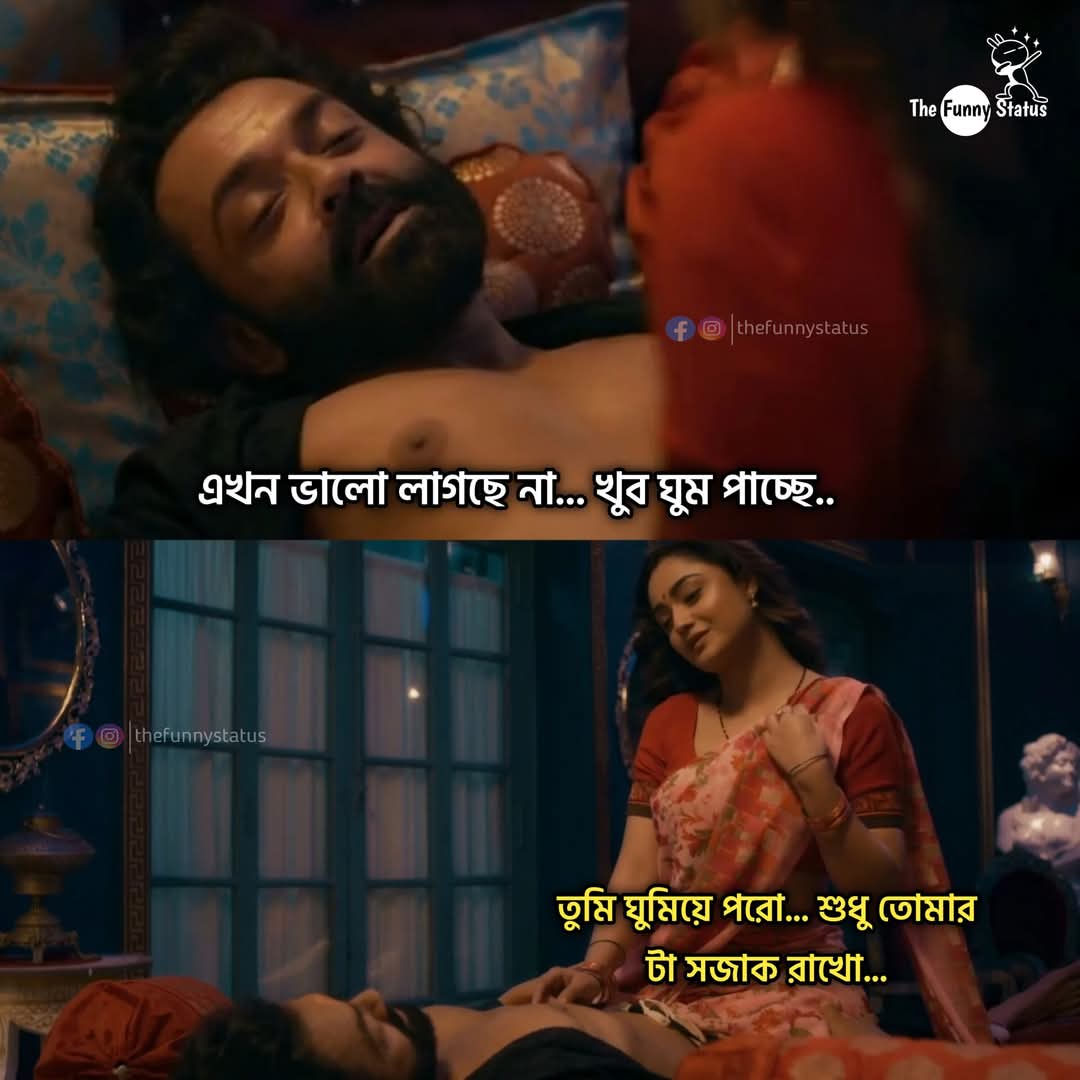
Text: এখন ভালো লাগছে না... খুব ঘুম পাচ্ছে..
তুমি ঘুমিয়ে পরো... শুধু তোমার টা সজাক রাখো...
Label: Non Hate